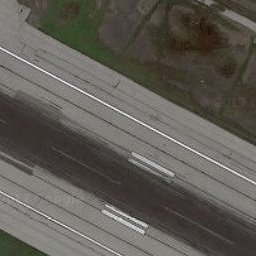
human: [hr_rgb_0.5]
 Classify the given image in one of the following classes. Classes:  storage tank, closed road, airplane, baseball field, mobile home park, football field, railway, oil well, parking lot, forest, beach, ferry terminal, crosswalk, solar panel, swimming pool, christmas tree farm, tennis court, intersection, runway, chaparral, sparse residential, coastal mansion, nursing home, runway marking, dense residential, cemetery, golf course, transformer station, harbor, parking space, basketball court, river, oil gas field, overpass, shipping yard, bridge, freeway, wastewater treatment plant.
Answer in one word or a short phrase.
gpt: runway